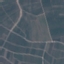
Label: PermanentCrop